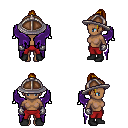
a pixel art fantasy rpg character, female body template, human, dark skin, purple wings, red pants, blonde short topknot hairstyle, chain helm, metal gloves, black shoes, four views (front, back, left, right), 2x2 character sprite sheet, small pixel art, hard edges, no anti-aliasing